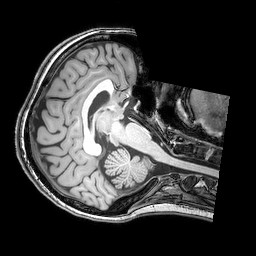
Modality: T1w
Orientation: axial
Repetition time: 0.00828 s
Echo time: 0.00388 s